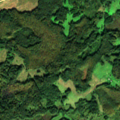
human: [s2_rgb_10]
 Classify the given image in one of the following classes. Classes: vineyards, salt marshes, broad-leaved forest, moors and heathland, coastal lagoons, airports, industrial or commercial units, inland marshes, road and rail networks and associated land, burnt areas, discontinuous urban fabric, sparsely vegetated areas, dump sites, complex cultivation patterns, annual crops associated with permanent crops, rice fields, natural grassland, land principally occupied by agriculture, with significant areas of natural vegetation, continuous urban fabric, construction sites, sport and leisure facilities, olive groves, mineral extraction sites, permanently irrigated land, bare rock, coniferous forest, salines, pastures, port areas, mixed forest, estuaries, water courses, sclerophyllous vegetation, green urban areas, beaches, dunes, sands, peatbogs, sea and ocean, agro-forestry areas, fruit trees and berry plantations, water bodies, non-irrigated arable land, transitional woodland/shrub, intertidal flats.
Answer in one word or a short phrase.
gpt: complex cultivation patterns, land principally occupied by agriculture, with significant areas of natural vegetation, broad-leaved forest